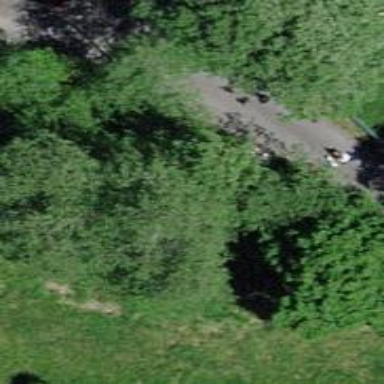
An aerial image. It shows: Culvert tunnel.